Field crop: maize
Growth stage: 2
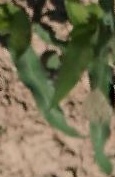
Species: maize